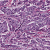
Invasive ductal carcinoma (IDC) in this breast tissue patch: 1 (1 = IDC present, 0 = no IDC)